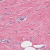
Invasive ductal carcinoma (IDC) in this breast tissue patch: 0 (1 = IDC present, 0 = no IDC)